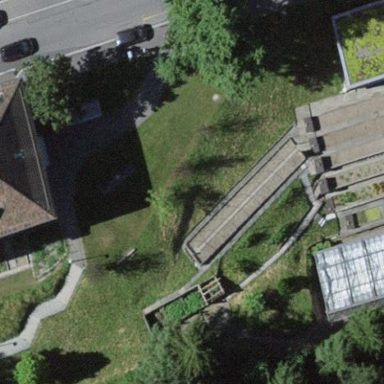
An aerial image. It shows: Greenhouse.